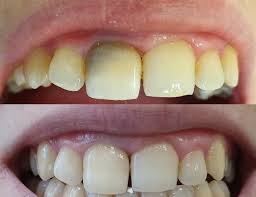
Condition: Tooth Discoloration